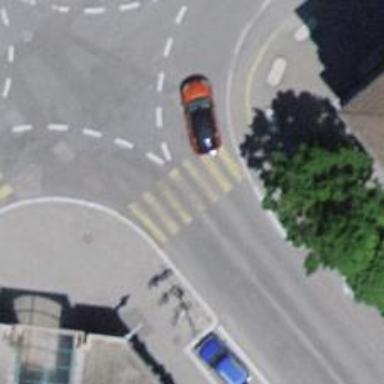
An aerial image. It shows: Marked zebra crossing on the road.